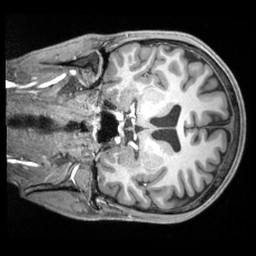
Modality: T1w
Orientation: coronal
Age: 36
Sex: male
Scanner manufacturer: siemens
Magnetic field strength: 3 T
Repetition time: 2.4 s
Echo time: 0.00226 s